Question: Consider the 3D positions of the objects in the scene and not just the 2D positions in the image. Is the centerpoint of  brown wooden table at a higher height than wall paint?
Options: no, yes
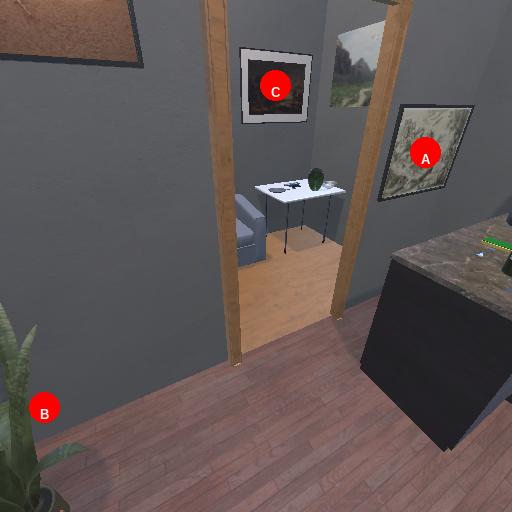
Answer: no